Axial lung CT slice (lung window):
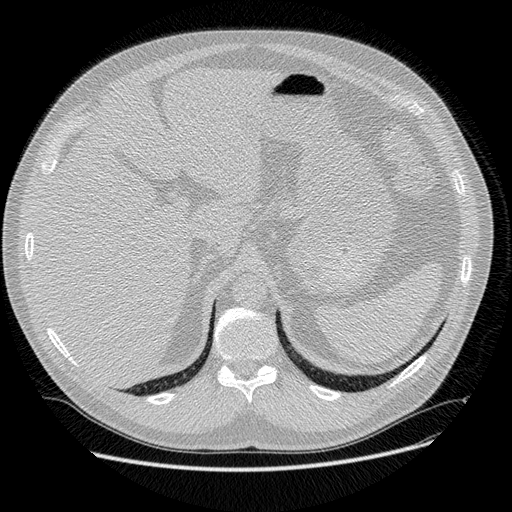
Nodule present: no